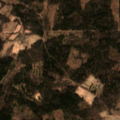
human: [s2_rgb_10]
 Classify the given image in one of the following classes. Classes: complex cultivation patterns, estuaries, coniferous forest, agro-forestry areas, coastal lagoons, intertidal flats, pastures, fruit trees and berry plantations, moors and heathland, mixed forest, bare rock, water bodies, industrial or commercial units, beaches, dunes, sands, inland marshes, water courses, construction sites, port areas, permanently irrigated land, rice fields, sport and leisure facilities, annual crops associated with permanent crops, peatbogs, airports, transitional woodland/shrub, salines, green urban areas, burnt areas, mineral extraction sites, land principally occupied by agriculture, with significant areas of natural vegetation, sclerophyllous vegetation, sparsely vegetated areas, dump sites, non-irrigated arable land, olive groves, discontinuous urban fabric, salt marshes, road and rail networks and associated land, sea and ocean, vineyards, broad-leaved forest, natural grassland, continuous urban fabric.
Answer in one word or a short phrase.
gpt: pastures, land principally occupied by agriculture, with significant areas of natural vegetation, broad-leaved forest, coniferous forest, mixed forest, transitional woodland/shrub